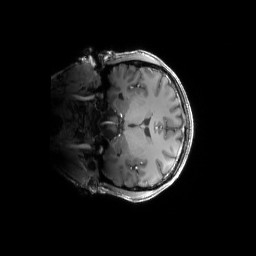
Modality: T1w
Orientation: coronal
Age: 27
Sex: male
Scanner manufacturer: siemens
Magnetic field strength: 6.98 T
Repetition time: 2.37 s
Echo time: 0.00231 s